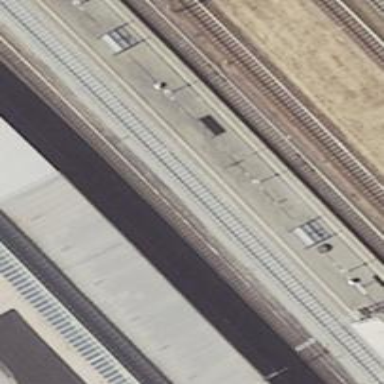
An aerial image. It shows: Railway signal.